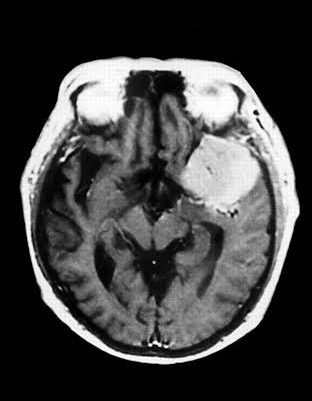
Label: meningioma